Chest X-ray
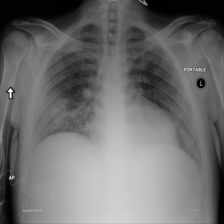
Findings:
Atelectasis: negative
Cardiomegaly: negative
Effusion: negative
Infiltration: negative
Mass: negative
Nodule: negative
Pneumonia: negative
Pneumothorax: negative
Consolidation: negative
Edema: negative
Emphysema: negative
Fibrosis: negative
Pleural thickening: negative
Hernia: negative